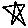
Label: star